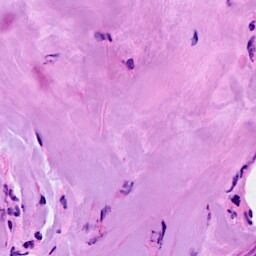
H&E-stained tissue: Breast